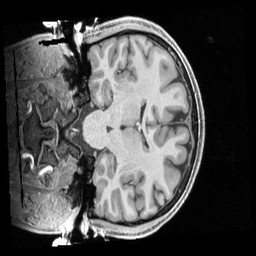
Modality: T1w
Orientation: coronal
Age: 25
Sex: male
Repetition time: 2.4 s
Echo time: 0.00222 s